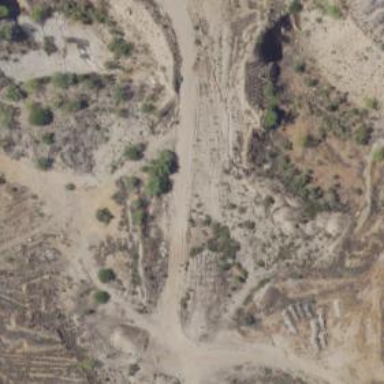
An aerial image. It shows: Quarry area.